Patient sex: M
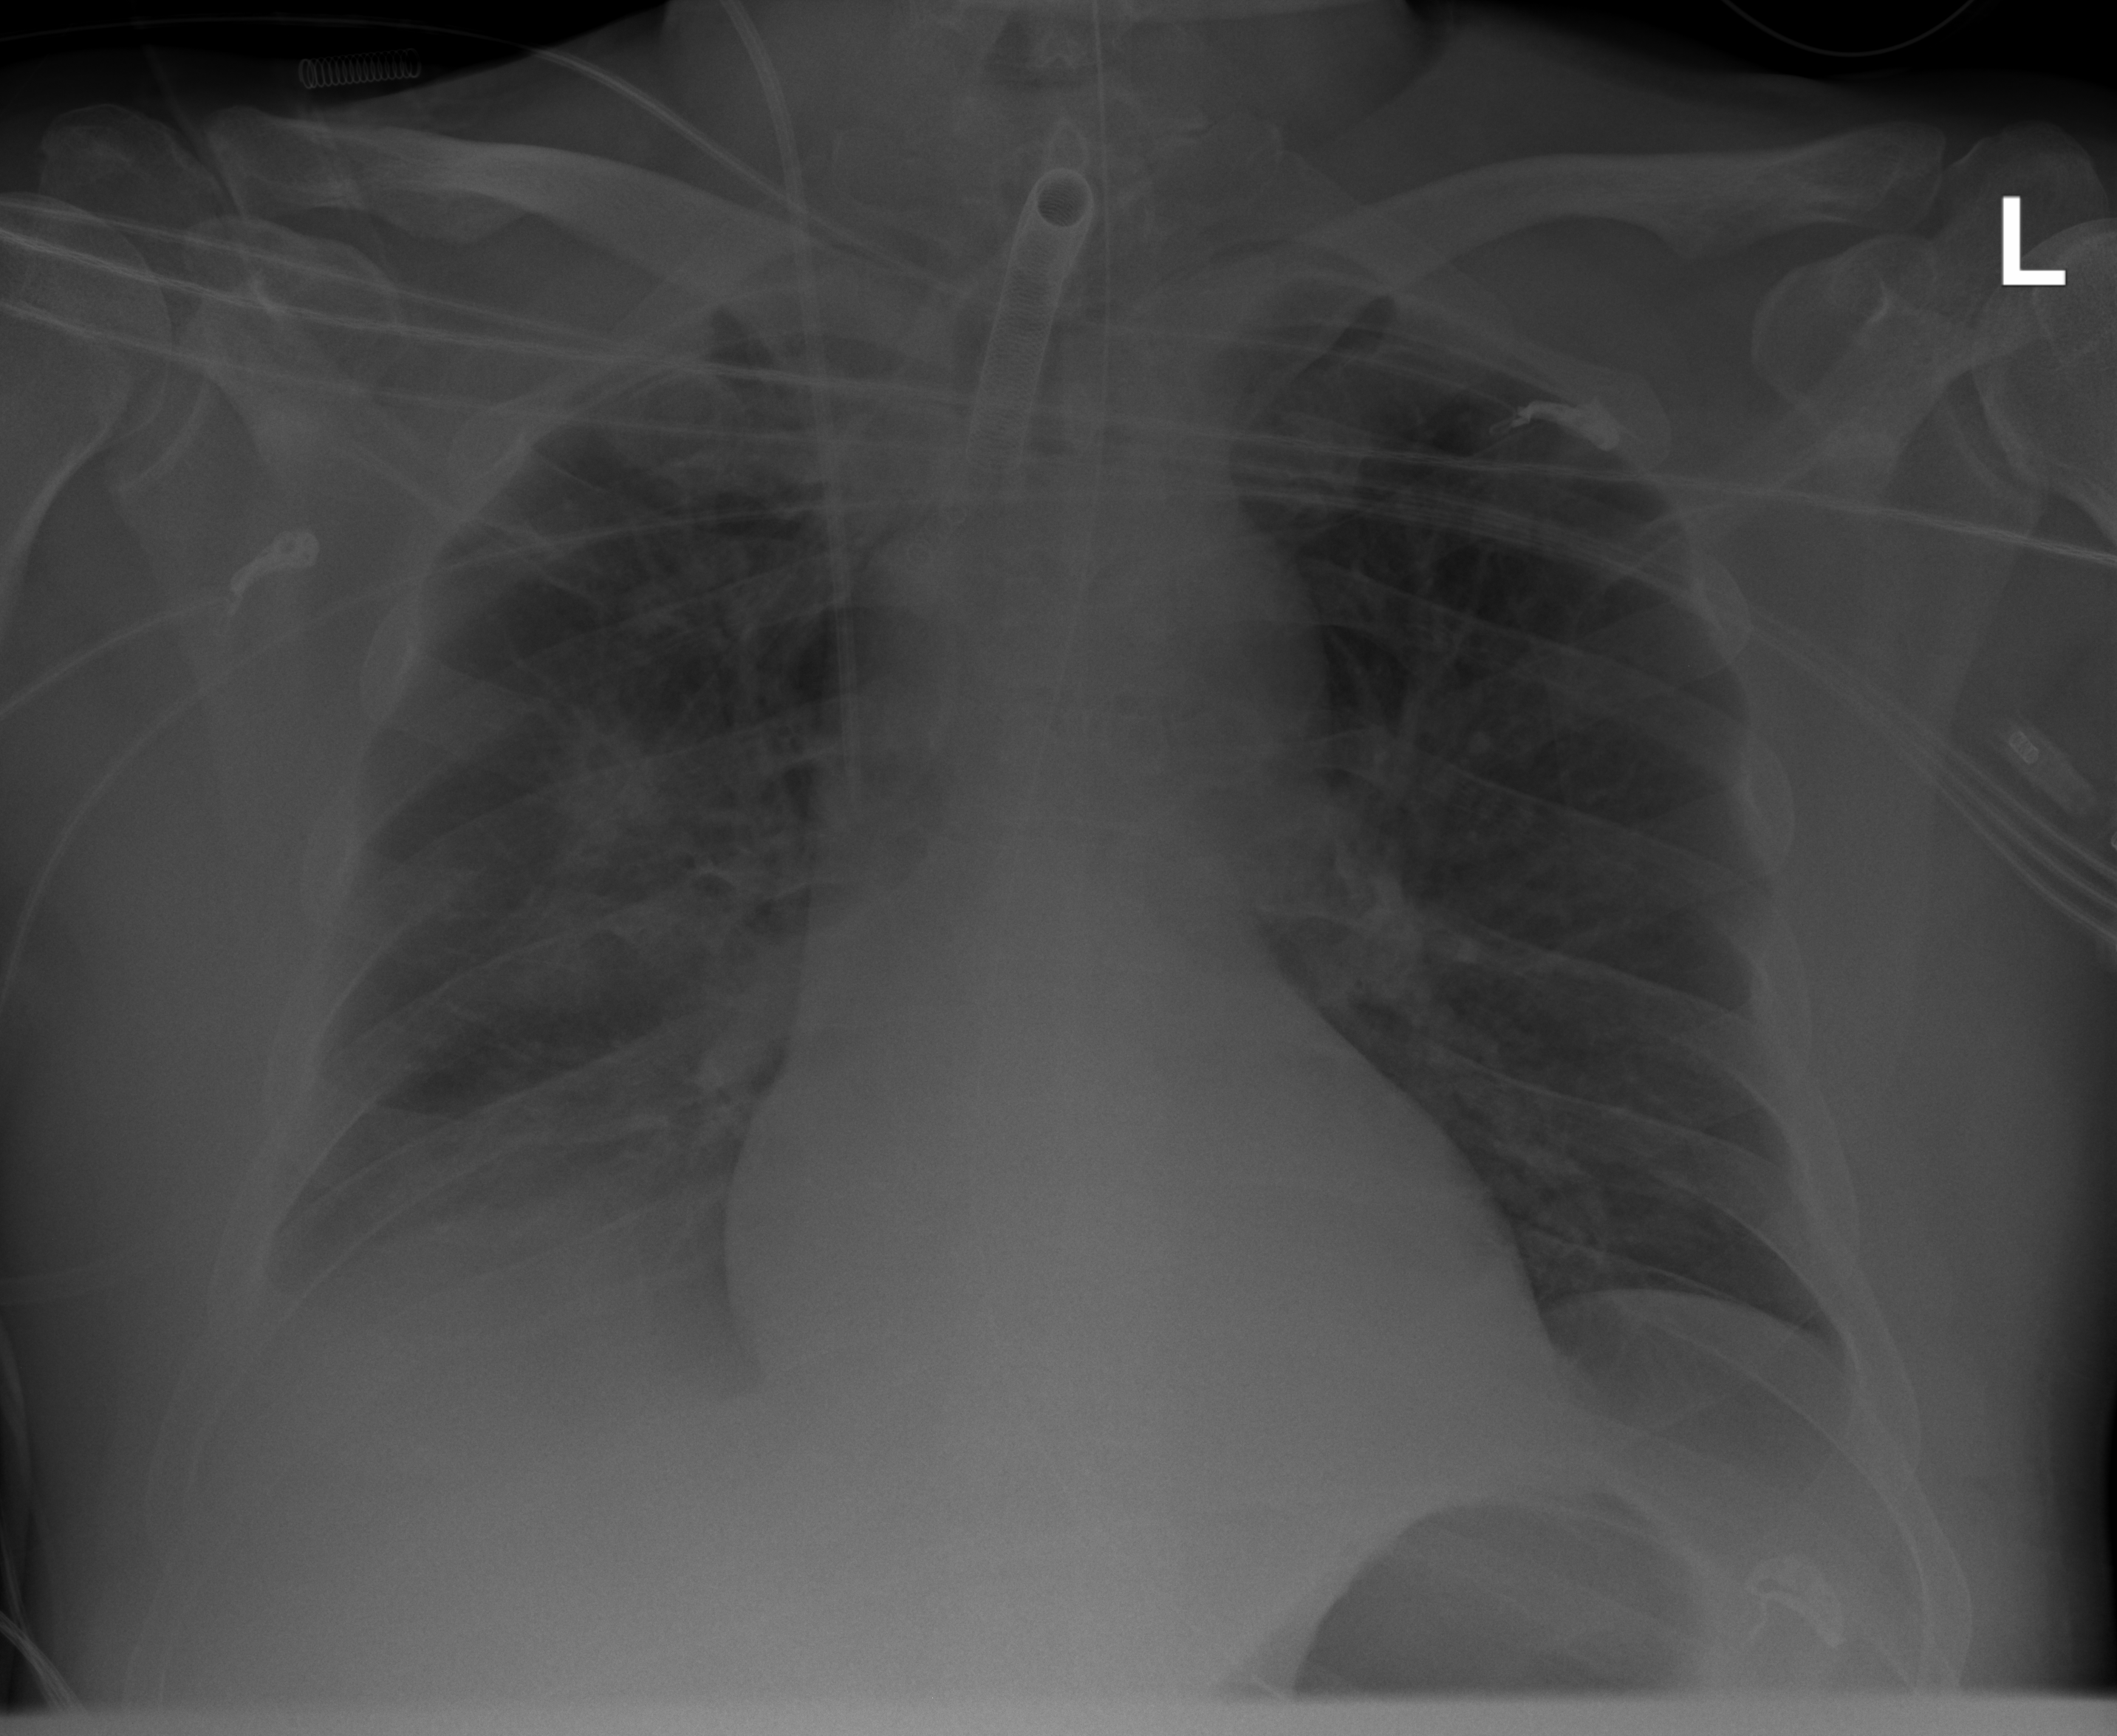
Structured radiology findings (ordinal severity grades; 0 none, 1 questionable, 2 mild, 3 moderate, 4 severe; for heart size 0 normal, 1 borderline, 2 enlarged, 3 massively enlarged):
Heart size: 1
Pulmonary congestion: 2
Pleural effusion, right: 3
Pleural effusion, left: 0
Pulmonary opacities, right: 1
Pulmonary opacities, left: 0
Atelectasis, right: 2
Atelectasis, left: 2